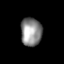
Tissue: skin
Cell type: Epithelial cells
Senescence score: 0.1853
Nuclear area (px): 582
Mean DAPI intensity: 140.247